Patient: sex F, age 53
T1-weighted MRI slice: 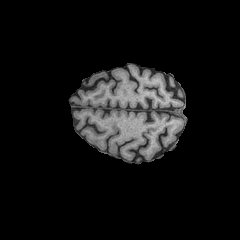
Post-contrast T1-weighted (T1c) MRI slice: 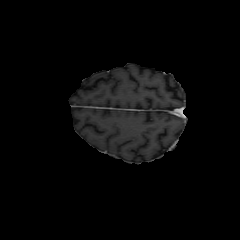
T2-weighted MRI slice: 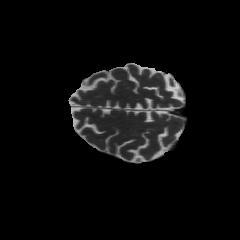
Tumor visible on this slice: no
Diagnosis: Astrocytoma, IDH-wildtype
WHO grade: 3